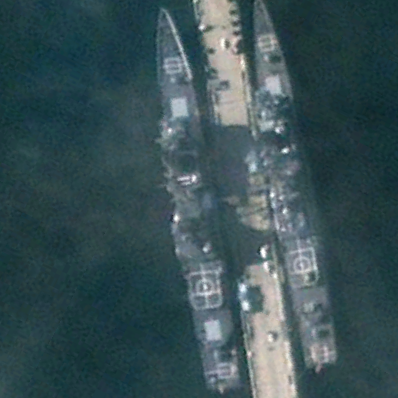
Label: cruiser